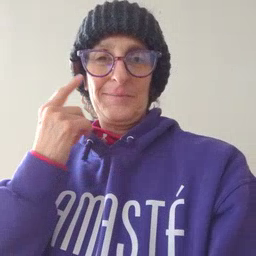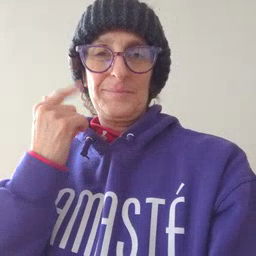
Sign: cry